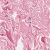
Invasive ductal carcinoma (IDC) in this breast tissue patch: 0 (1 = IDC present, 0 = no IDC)